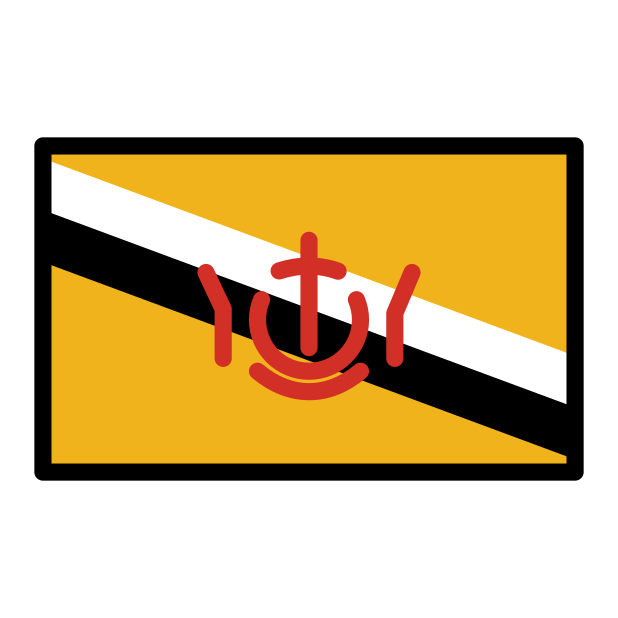
flag: Brunei